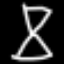
Label: hourglass